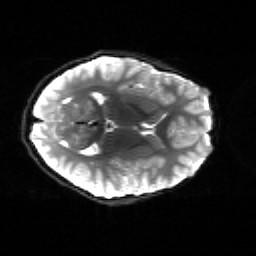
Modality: sbref
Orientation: axial
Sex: male
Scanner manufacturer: siemens
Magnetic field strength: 3 T
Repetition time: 5 s
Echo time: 0.071 s